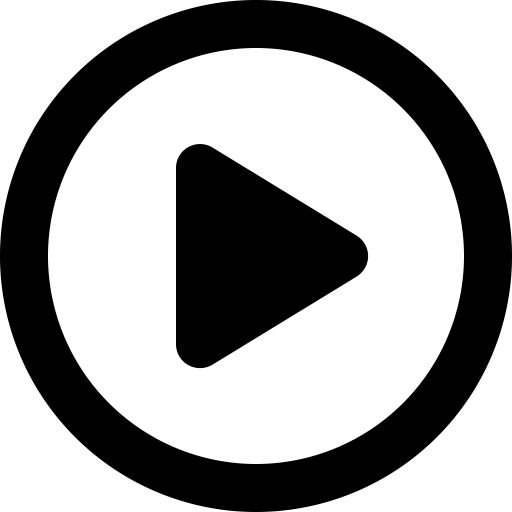
Tags: icon, FontAwesome, fa-icon, outline, circle, play